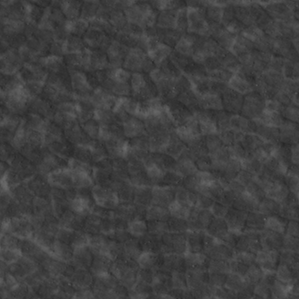
Label: non_frost